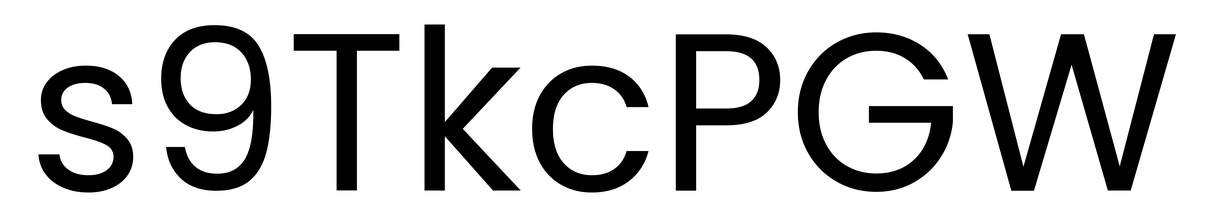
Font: Poppins-Regular